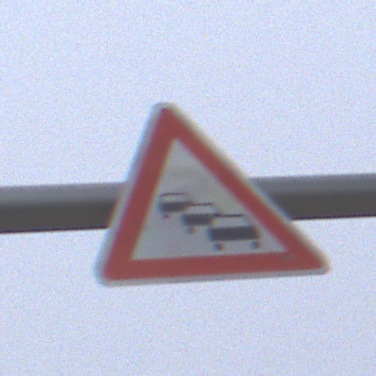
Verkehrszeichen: Stau
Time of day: MorningAfternoon
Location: Outdoor (RoadRail)
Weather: Overcast
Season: NotSpecified
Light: Natural